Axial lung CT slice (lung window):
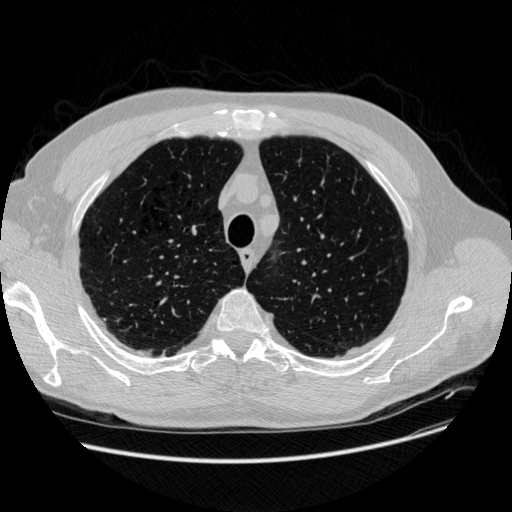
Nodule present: no